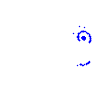
Particle: pion